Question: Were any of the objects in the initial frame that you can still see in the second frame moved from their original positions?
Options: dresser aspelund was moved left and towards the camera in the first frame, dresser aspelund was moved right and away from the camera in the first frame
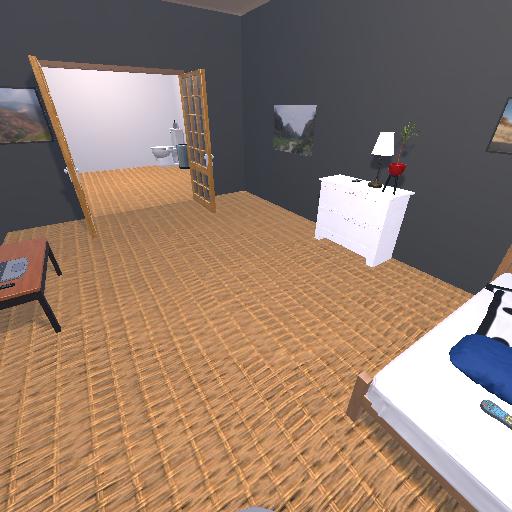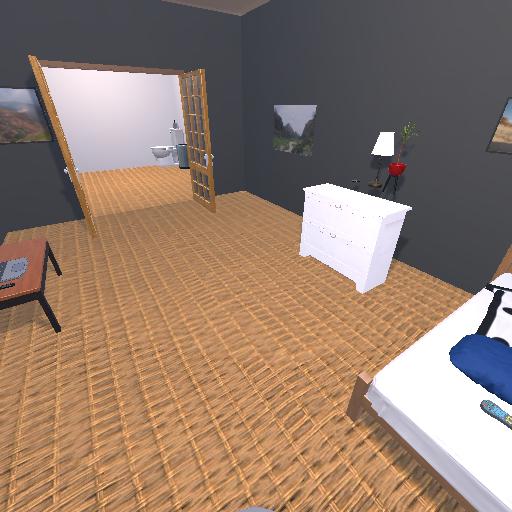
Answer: dresser aspelund was moved left and towards the camera in the first frame